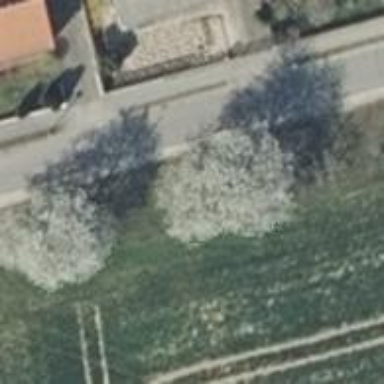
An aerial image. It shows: Deciduous broadleaved tree.